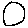
Label: circle